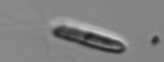
Label: Chrysochromulina